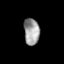
Tissue: lung
Cell type: Epithelial cells
Senescence score: 0.2232
Nuclear area (px): 401
Mean DAPI intensity: 158.444